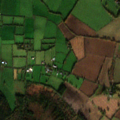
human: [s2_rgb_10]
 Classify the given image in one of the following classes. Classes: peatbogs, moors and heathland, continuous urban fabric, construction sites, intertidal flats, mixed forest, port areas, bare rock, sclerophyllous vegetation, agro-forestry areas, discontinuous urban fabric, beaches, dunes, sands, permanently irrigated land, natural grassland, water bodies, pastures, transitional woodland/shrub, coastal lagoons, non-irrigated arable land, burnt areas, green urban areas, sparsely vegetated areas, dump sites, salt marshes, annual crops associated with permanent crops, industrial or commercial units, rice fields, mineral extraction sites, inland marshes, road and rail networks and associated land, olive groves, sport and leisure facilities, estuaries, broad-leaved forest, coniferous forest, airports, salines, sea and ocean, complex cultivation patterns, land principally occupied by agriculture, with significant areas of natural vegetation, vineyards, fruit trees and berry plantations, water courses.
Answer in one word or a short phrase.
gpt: non-irrigated arable land, pastures, complex cultivation patterns, mixed forest, peatbogs